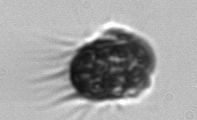
Label: Mesodinium